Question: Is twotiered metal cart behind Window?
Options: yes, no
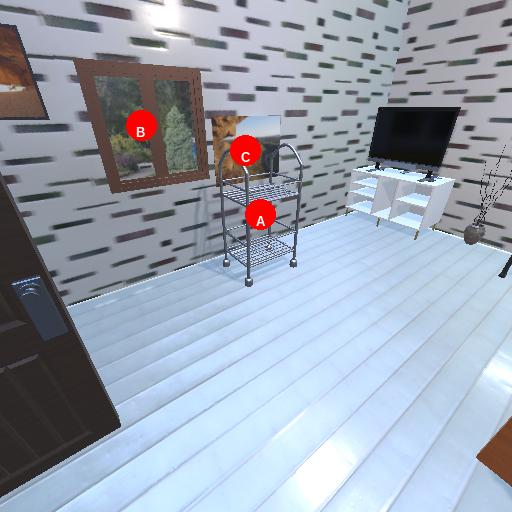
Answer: yes